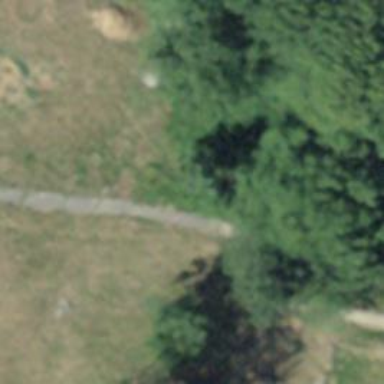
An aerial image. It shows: Path on the ground.